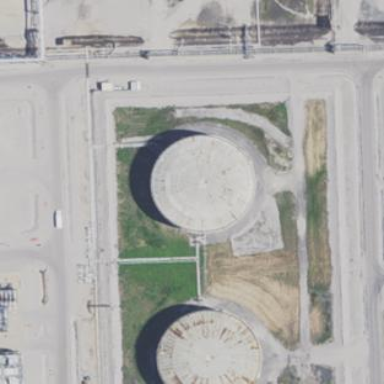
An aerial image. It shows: Storage tank which is man-made and housed in building.